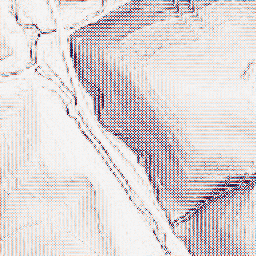
Category: wavelet
Decomposition family: wavelet_biorthogonal
Decomposition parameters: wavelet: bior1.3
level: 1
Upsampling method: sinc_blackman
Upsampling parameters: scale: 4
kernel_size: 8
Upsampling scale: 4